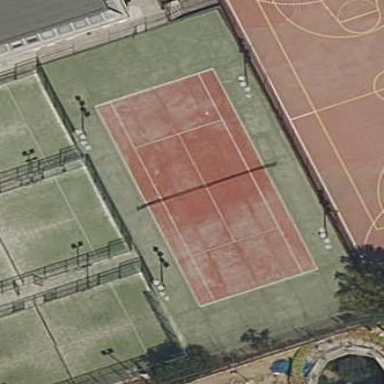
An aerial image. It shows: Tennis court on pitch.